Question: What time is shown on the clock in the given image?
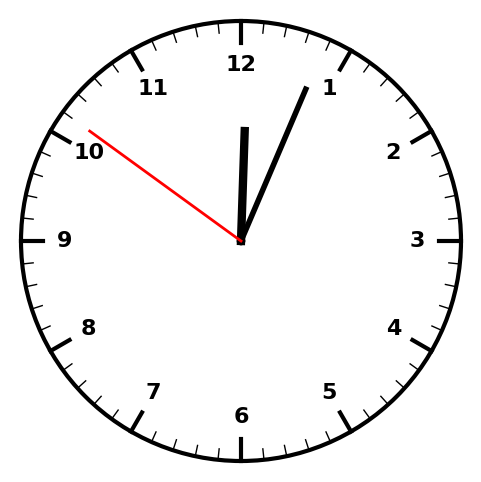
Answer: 12:03:51